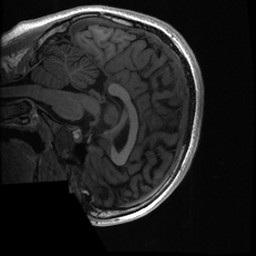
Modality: T1w
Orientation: sagittal
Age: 19
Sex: male